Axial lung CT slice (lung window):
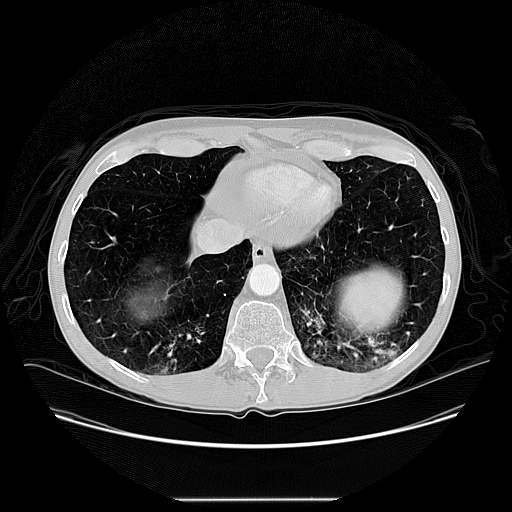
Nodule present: no